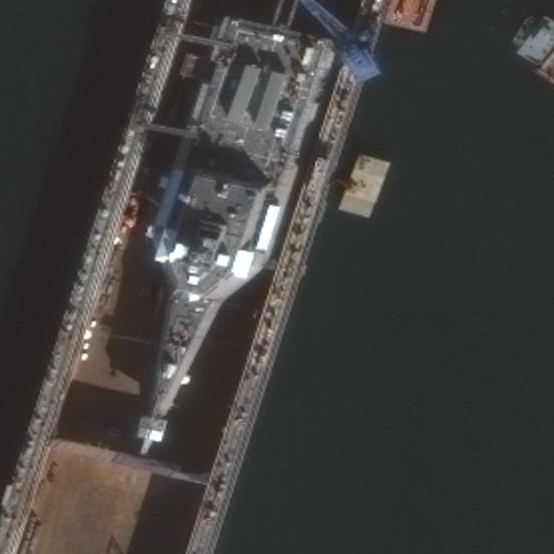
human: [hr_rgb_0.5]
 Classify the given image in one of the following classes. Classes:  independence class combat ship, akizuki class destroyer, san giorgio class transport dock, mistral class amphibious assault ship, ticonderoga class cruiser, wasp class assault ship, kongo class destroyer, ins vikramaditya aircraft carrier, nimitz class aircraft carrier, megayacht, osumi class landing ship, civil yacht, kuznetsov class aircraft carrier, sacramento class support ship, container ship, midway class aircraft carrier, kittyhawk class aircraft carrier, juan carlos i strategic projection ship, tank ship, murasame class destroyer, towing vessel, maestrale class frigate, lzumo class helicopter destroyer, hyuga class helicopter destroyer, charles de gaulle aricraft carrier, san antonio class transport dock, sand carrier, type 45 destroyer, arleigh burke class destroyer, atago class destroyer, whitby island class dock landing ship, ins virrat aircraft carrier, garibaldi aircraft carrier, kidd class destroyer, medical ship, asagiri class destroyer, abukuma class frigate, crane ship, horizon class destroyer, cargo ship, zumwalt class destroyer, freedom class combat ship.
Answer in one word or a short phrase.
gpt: Independence class combat ship